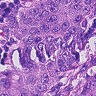
Metastatic tissue present: yes